Field crop: maize
Growth stage: 2
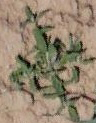
Species: atriplex